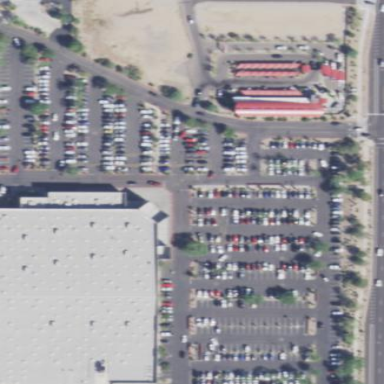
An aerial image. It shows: Retail area.